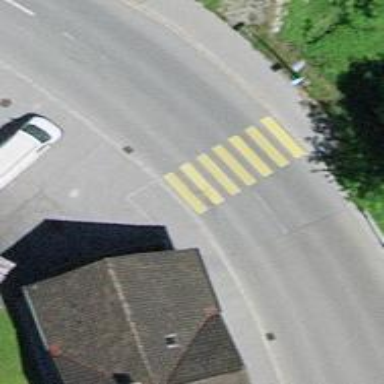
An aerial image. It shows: Zebra crossing on the road.